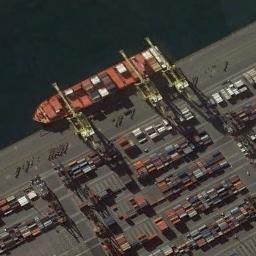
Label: ship